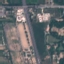
Label: Highway